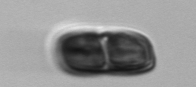
Label: Ephemera